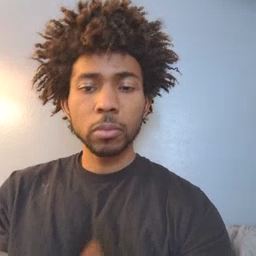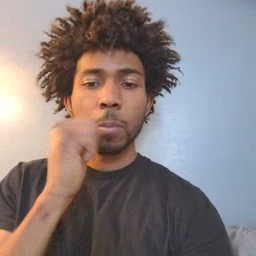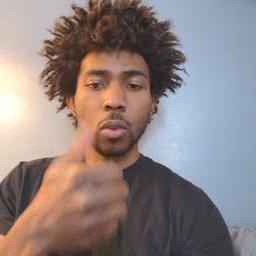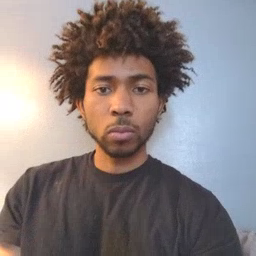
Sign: tomorrow